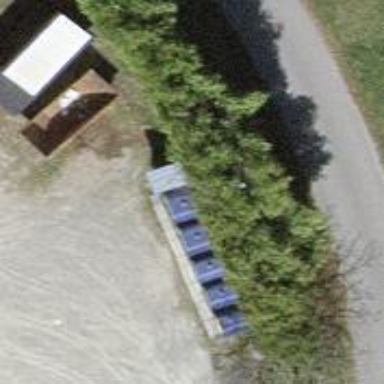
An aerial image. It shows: Recycling container for recycling.